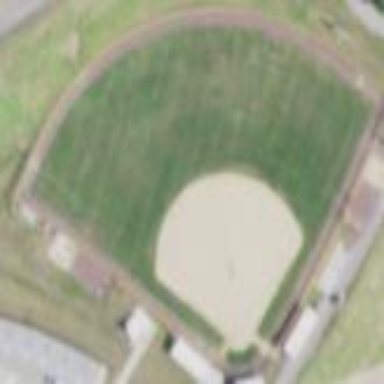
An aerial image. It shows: Softball pitch for leisure and sport activities.